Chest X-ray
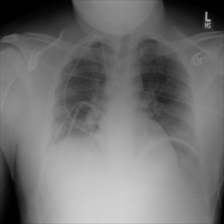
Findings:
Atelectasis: positive
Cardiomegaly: negative
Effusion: positive
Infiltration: positive
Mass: negative
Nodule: negative
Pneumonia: negative
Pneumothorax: negative
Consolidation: negative
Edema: negative
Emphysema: negative
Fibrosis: negative
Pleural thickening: negative
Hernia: negative